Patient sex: F
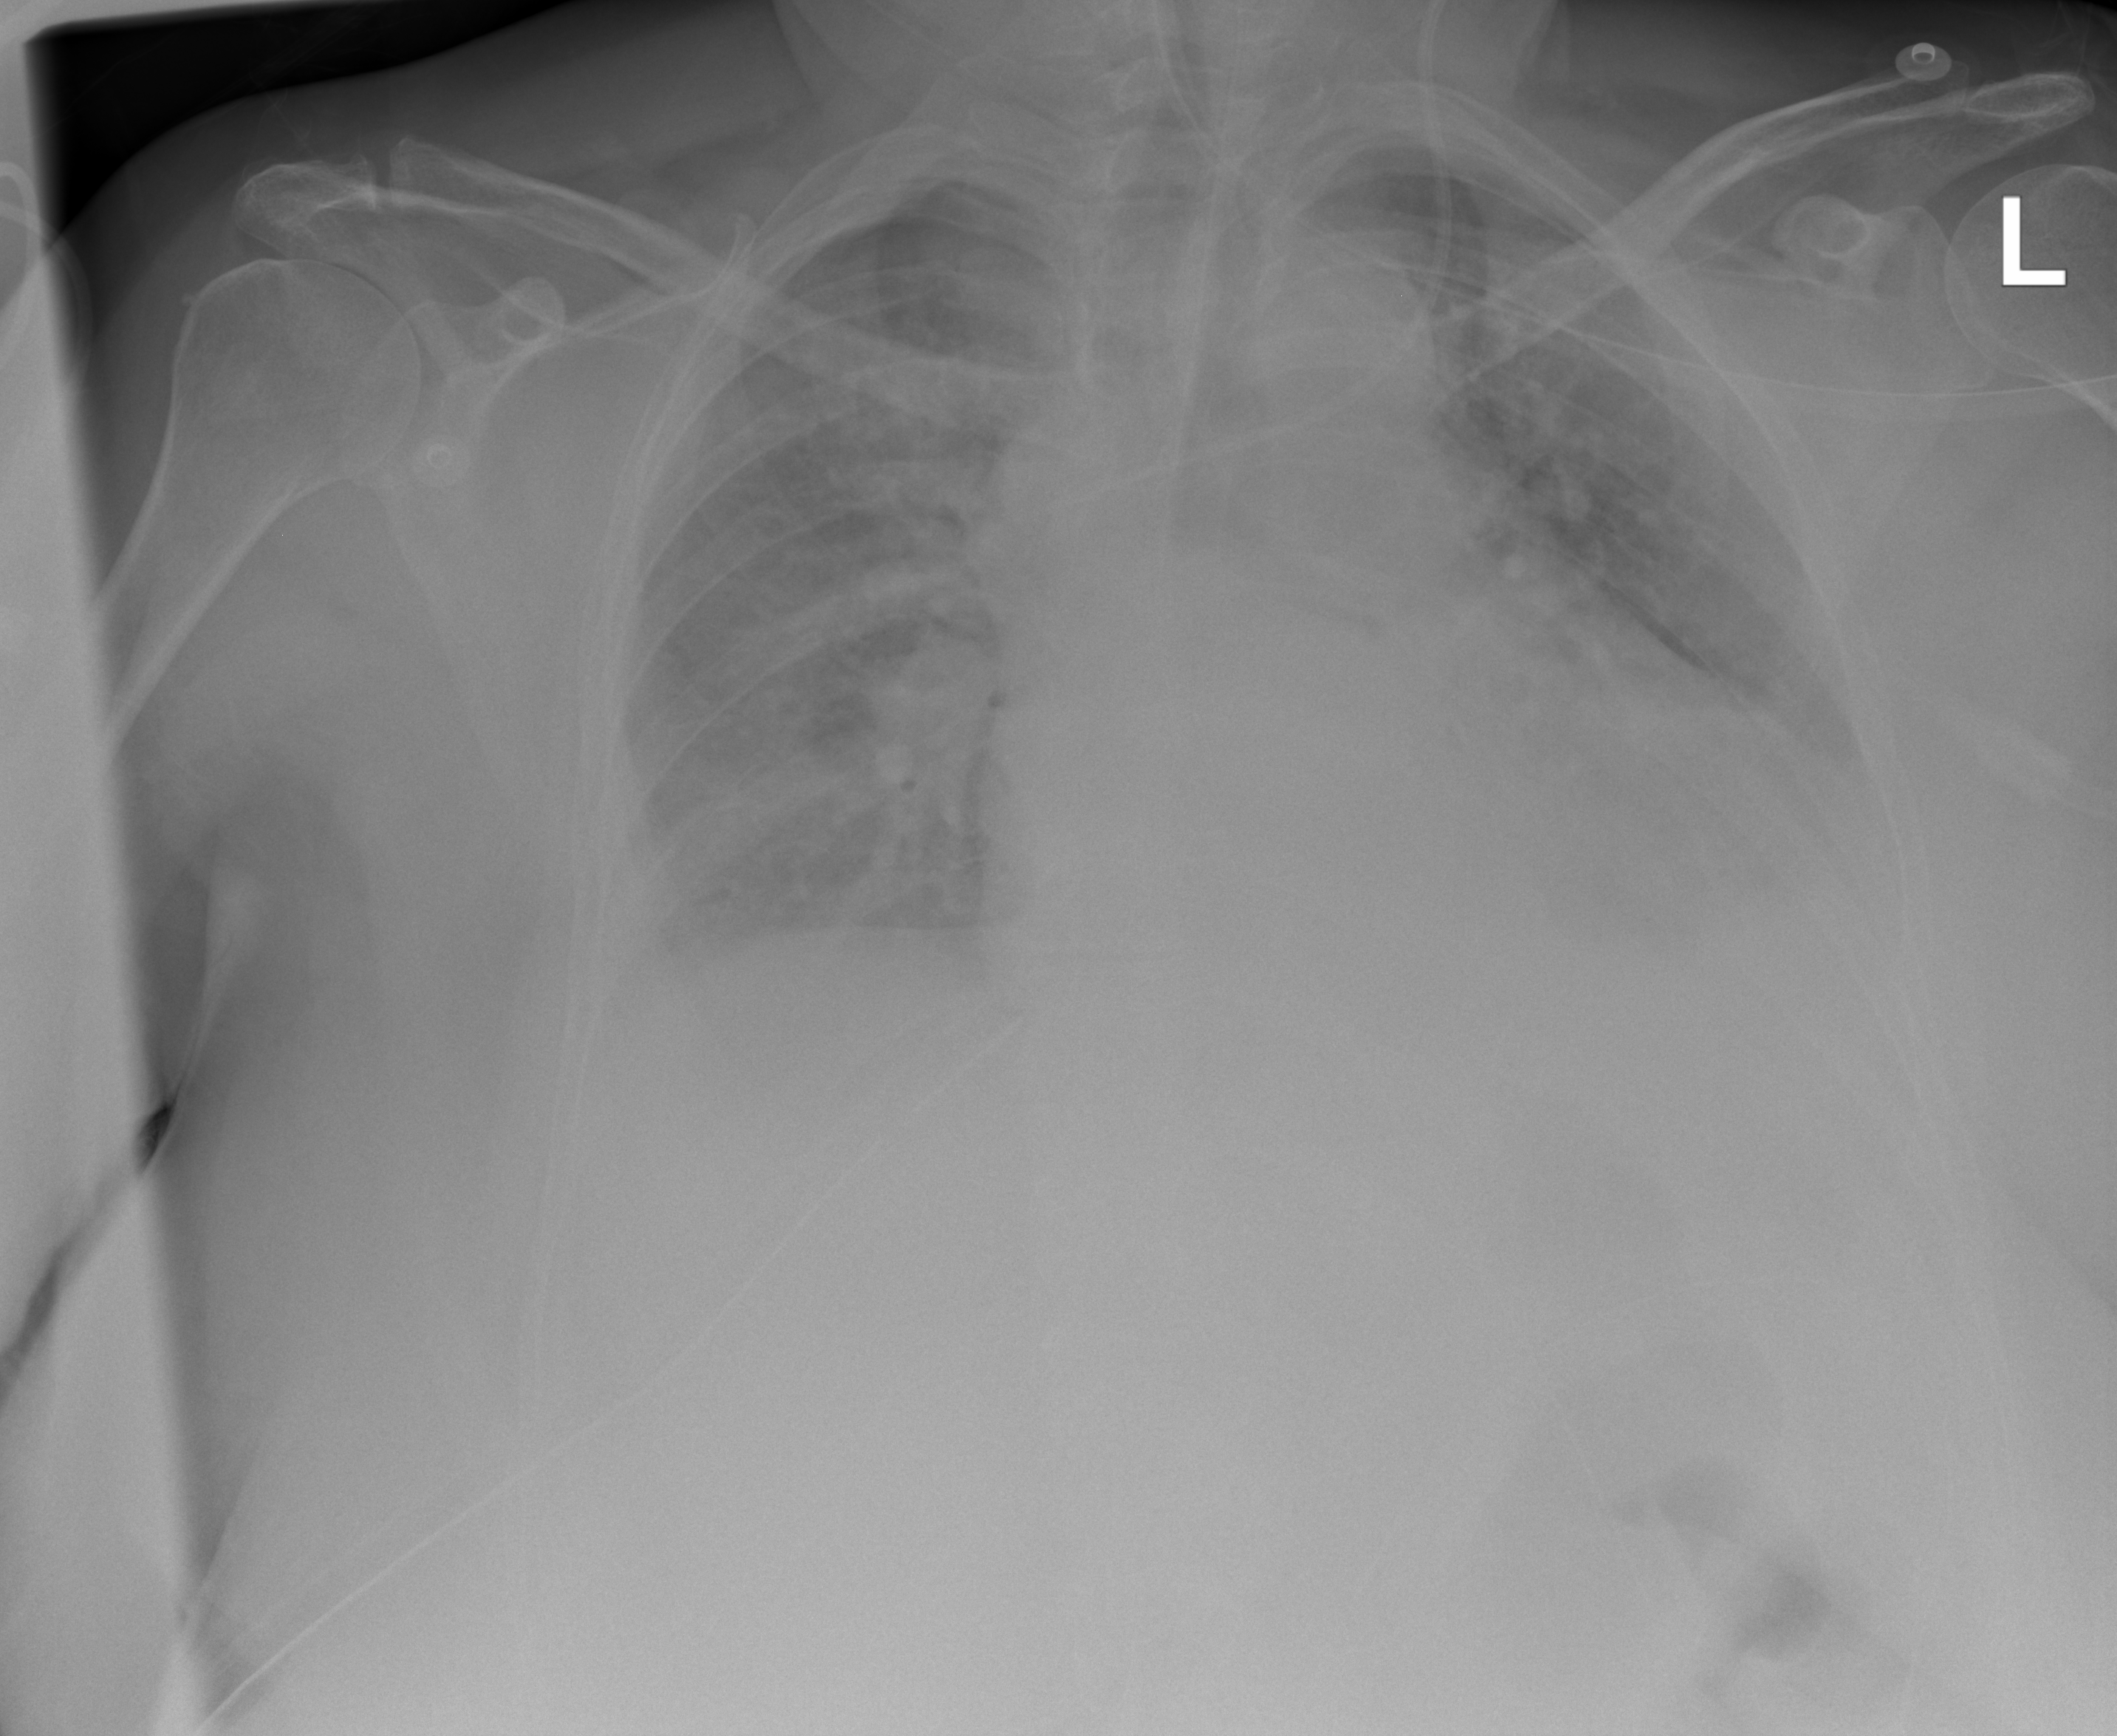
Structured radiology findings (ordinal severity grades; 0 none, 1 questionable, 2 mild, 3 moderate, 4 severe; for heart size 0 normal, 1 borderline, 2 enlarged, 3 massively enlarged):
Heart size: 2
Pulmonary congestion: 2
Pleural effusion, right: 2
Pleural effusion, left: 2
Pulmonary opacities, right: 0
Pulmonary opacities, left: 0
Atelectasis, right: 2
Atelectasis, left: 3